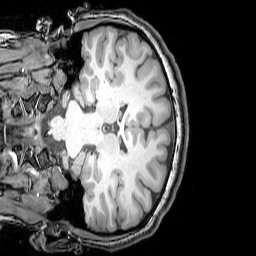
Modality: T1w
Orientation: coronal
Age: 20
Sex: female
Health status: healthy
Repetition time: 0.081 s
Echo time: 0.037 s